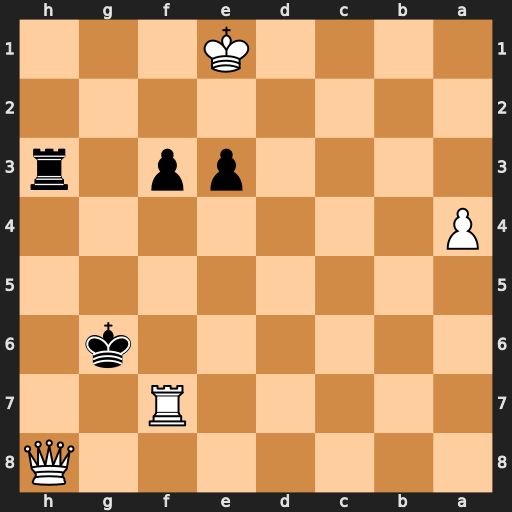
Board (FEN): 7Q/5R2/6k1/8/P7/4pp1r/8/4K3
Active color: b
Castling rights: -
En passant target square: -
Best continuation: f2+ Ke2 Rxh8 Rf3 Rh1